Question: I'm trying to iterate through an HTML table to get values from it, but I do not get the desired results. This is the HTML code:
'''
<div class="o_sale_order table-responsive">
<table class="o_list_view table table-sm table-hover table-striped o_list_view_ungrouped">
<thead>
<tr>
<th width="1" class="o_list_record_selector">
<div class="custom-control custom-checkbox">
<input type="checkbox" id="checkbox-868" class="custom-control-input">
<label for="checkbox-868" class="custom-control-label"></label></div>
</th>
<th class="o_column_sortable" data-original-title="" title="">Quotation Number</th>
<th class="o_column_sortable" data-original-title="" title="">Quotation Date</th>
<th class="o_column_sortable" data-original-title="" title="">Customer</th>
<th class="o_column_sortable" data-original-title="" title="">Salesperson</th>
<th class="o_column_sortable" style="text-align: right;" data-original-title="" title="">Total</th>
<th class="o_column_sortable" data-original-title="" title="">Status</th>
</tr>
</thead>
<tbody class="ui-sortable">
<tr class="o_data_row">
<td width="1" class="o_list_record_selector">
<div class="custom-control custom-checkbox">
<input type="checkbox" id="checkbox-869" class="custom-control-input">
<label for="checkbox-869" class="custom-control-label"></label></div>
</td>
<td class="o_data_cell o_readonly_modifier o_required_modifier">SO107</td>
<td class="o_data_cell o_required_modifier">03/04/2019 17:40:46</td>
<td class="o_data_cell o_required_modifier">AA</td>
<td class="o_data_cell">Administrator</td>
<td class="o_data_cell o_list_number o_monetary_cell o_readonly_modifier">
<span class="o_field_monetary o_field_number o_field_widget o_readonly_modifier" name="amount_total">305.00&nbsp;EUR</span></td>
<td class="o_data_cell o_readonly_modifier">Quotation Sent</td>
</tr>
<tr class="o_data_row">
<td width="1" class="o_list_record_selector">
<div class="custom-control custom-checkbox">
<input type="checkbox" id="checkbox-870" class="custom-control-input">
<label for="checkbox-870" class="custom-control-label"> </label></div>
</td>
<td class="o_data_cell o_required_modifier">SO055</td>
<td class="o_data_cell o_required_modifier">03/01/2019 20:24:35</td>
<td class="o_data_cell o_required_modifier">AA</td>
<td class="o_data_cell">Administrator</td>
<td class="o_data_cell o_list_number o_monetary_cell o_readonly_modifier">
<span class="o_field_monetary o_field_number o_field_widget o_readonly_modifier" name="amount_total">2.44&nbsp;EUR</span></td>
<td class="o_data_cell o_readonly_modifier">Quotation</td>
</tr>
<tr class="o_data_row">
<td width="1" class="o_list_record_selector">
<div class="custom-control custom-checkbox"><input type="checkbox" id="checkbox-871" class="custom-control-input">
<label for="checkbox-871" class="custom-control-label"> </label></div>
</td>
<td class="o_data_cell o_required_modifier">SO039</td>
<td class="o_data_cell o_required_modifier">03/01/2019 12:16:08</td>
<td class="o_data_cell o_required_modifier">AA</td>
<td class="o_data_cell">Administrator</td>
<td class="o_data_cell o_list_number o_monetary_cell o_readonly_modifier">
<span class="o_field_monetary o_field_number o_field_widget o_readonly_modifier" name="amount_total">2.44&nbsp;EUR</span></td>
<td class="o_data_cell o_readonly_modifier">Quotation</td>
</tr>
<tr class="o_data_row">
<td width="1" class="o_list_record_selector">
<div class="custom-control custom-checkbox">
<input type="checkbox" id="checkbox-872" class="custom-control-input">
<label for="checkbox-872" class="custom-control-label"> </label></div>
</td>
<td class="o_data_cell o_required_modifier">SO025</td>
<td class="o_data_cell o_required_modifier">02/28/2019 19:50:59</td>
<td class="o_data_cell o_required_modifier">BB</td>
<td class="o_data_cell">Administrator</td>
<td class="o_data_cell o_list_number o_monetary_cell o_readonly_modifier">
<span class="o_field_monetary o_field_number o_field_widget o_readonly_modifier" name="amount_total">2.44&nbsp;EUR</span></td>
<td class="o_data_cell o_readonly_modifier">Quotation</td>
</tr>
</tbody>
<tfoot>
<tr>
<td></td>
<td class="name"></td>
<td class="date_order"></td>
<td class="partner_id"></td>
<td class="user_id"></td>
<td class="amount_total o_list_number" title="Total Tax Included">312.32</td>
<td class="state"></td>
</tr>
</tfoot>
</table>
</div>
</div>
</div>
</main>
</div>
'''
I need to get from each row the value starting with "SO", like this:
'''
<td class="o_data_cell o_required_modifier">SO055</td>
'''
I tried with:
'''
List<String> list = new ArrayList<>();
driver.findElement(By.xpath("//*[@class = 'o_dropdown_toggler_btn btn btn-secondary dropdown-toggle' and (contains(text(), 'Filters') or contains(., 'Filters'))]")).click();
driver.findElement(By.xpath("(//a[contains(text(),'Quotations')])[2]")).click();
driver.findElement(By.xpath("//*[@class = 'o_dropdown_toggler_btn btn btn-secondary dropdown-toggle' and (contains(text(), 'Filters') or contains(., 'Filters'))]")).click();
List<WebElement> rows = driver.findElements(By.xpath("//table[@class='o_list_view table table-sm table-hover table-striped o_list_view_ungrouped']//tr[not(th)]"));
Iterator<WebElement> iter = rows.iterator();
while(iter.hasNext()) {
WebElement tr = iter.next();
WebElement td = tr.findElement(By.xpath("./td[(@class='o_data_cell o_readonly_modifier o_required_modifier')]"));
listaPreventiviFatturabili.add(td.getText());
}
'''
but it doesn't work.
This is a screenshot of the webpage in question:

Can you help me?
Another question: How can I wait for the page to load after I select the Filter for "Quotations"?
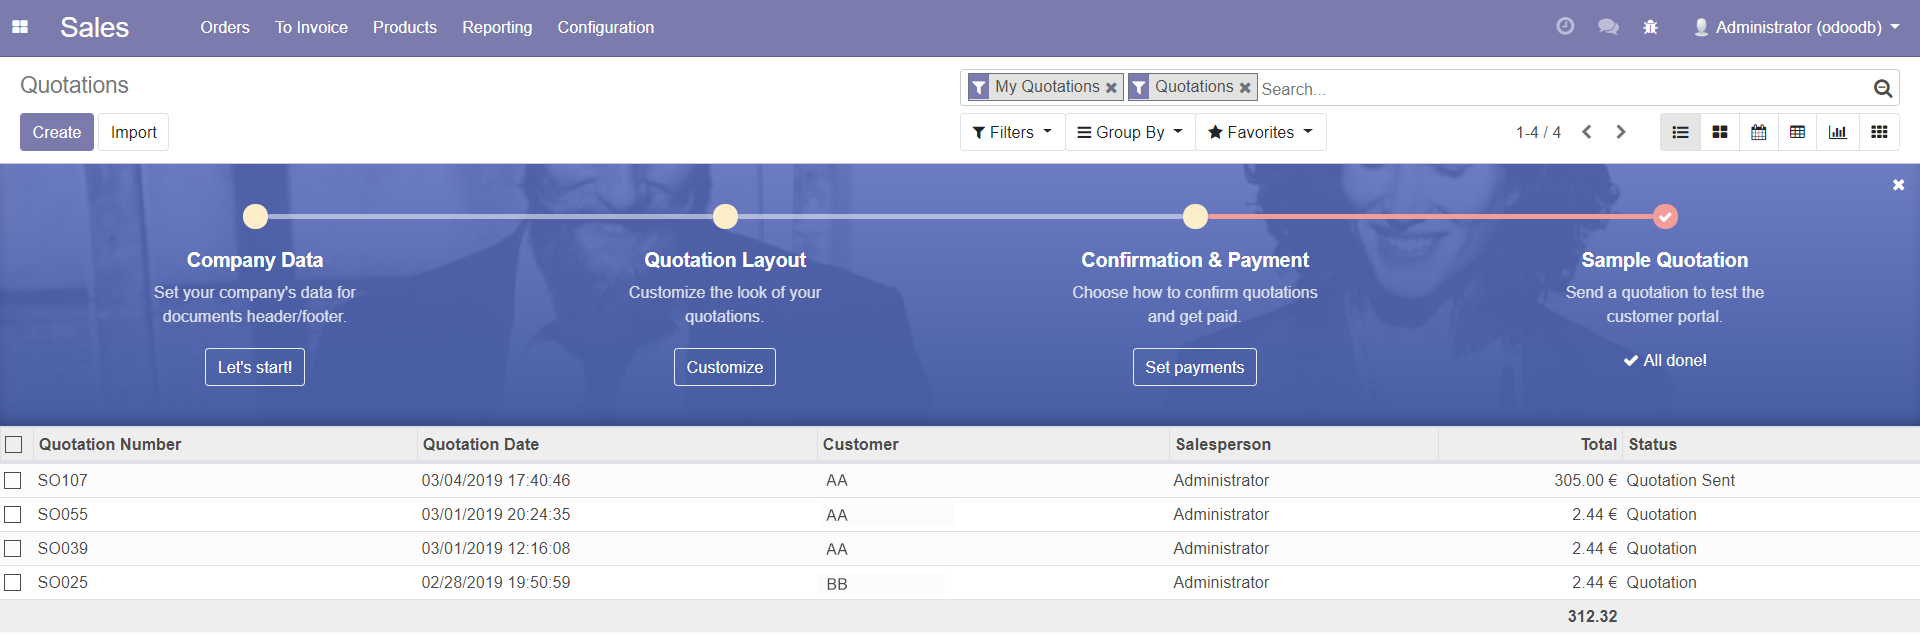
Answer: try this xpath. It will return all cells containing SO value
'''
By.xpath("//table//td[contains(text(),'SO')]");
List<WebElement> rows = driver.findElements(By.xpath("//table//td[contains(text(),'SO')]"));
'''